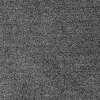
Atmospheric dust classification: dusty